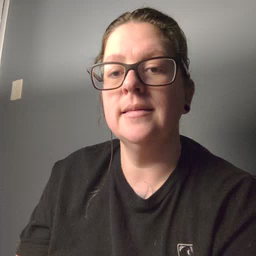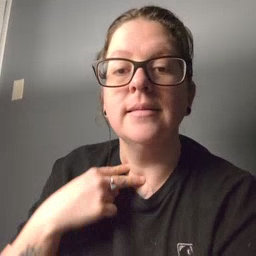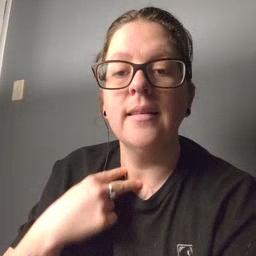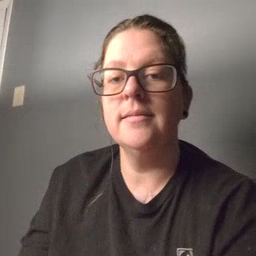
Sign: stuck